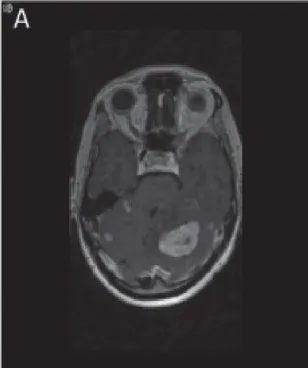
MRI brain demonstrating metastases to brain. Axial.
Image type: radiology (mri)